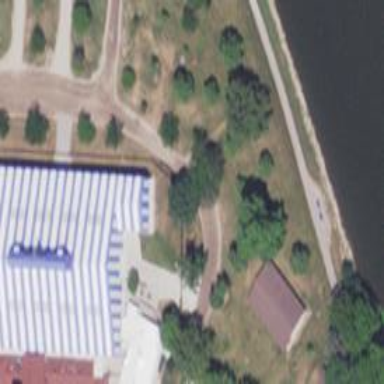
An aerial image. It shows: Marquee building.